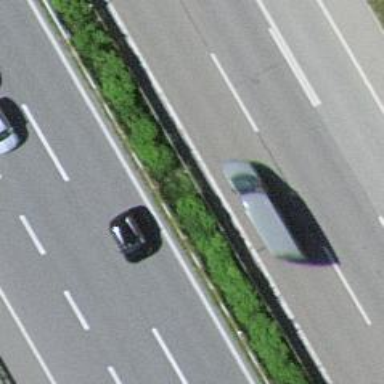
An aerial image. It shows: Asphalt motorway.